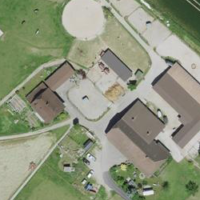
EUNIS habitat code: 55
Species observed at this site:
Vicia sepium
Stellaria graminea
Lapsana communis
Portulaca oleracea